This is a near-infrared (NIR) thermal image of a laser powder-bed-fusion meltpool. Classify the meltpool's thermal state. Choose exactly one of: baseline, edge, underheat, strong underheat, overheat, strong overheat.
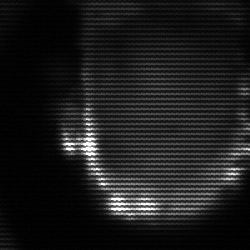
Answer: baseline